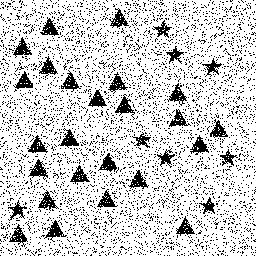
Squares: 0
Triangles: 24
Stars: 8
Total shapes: 32